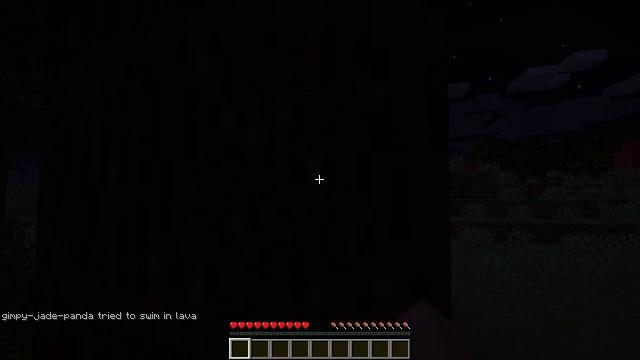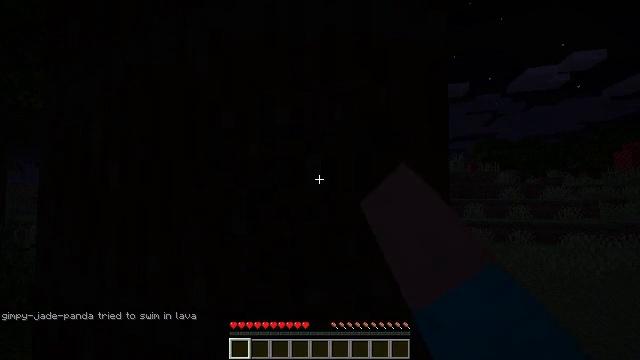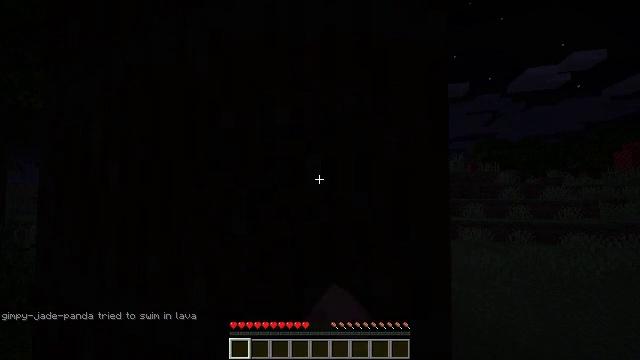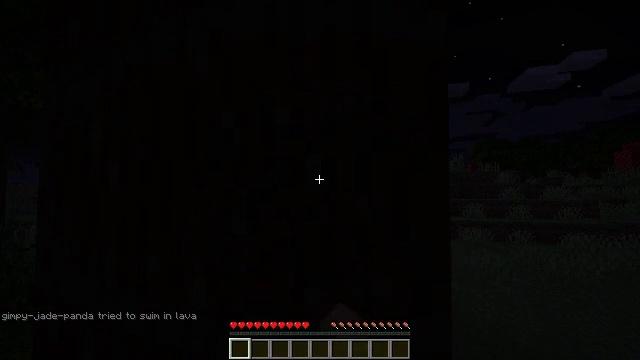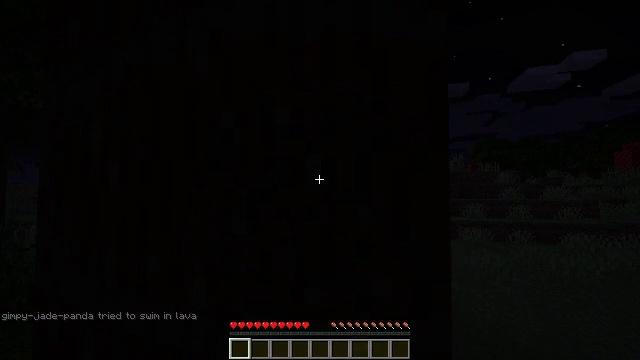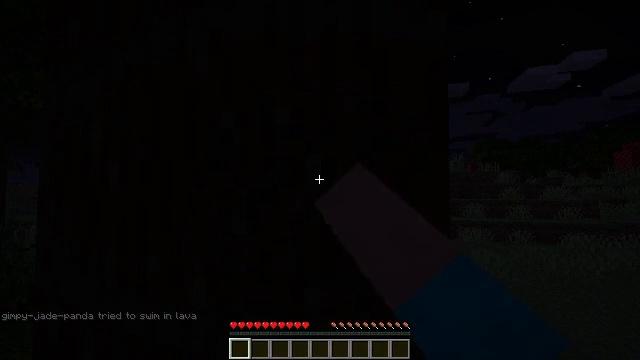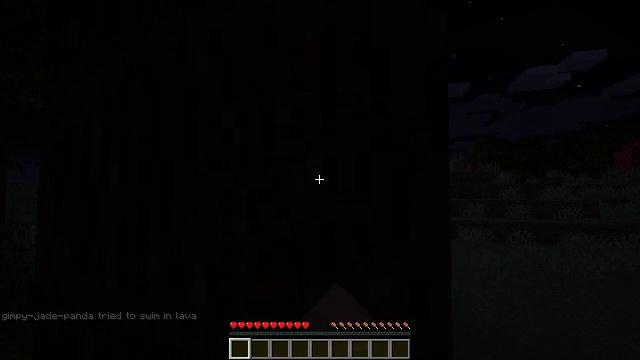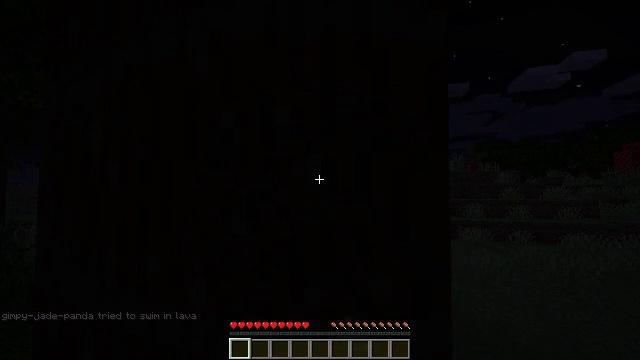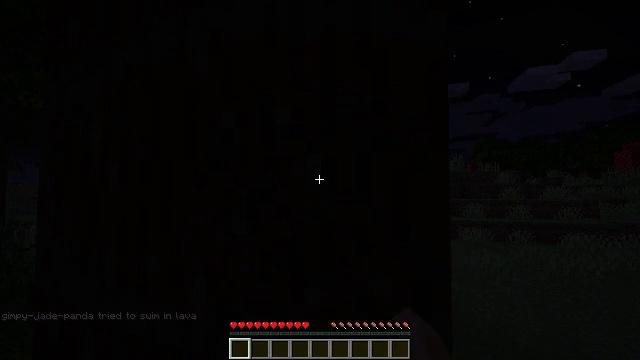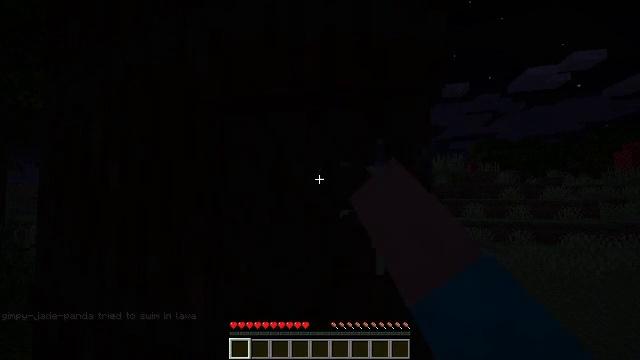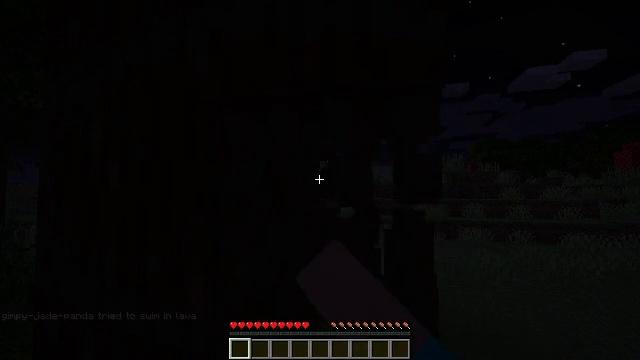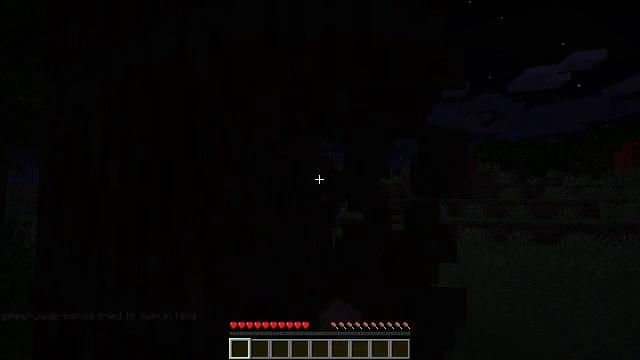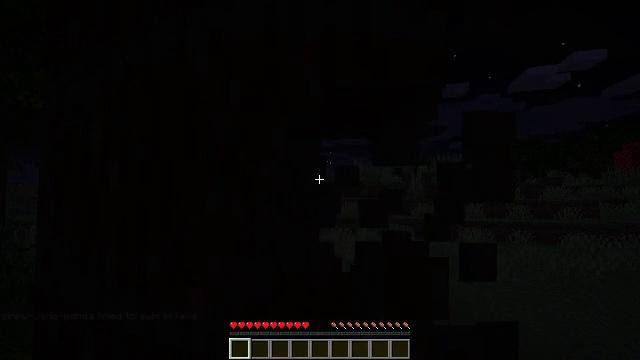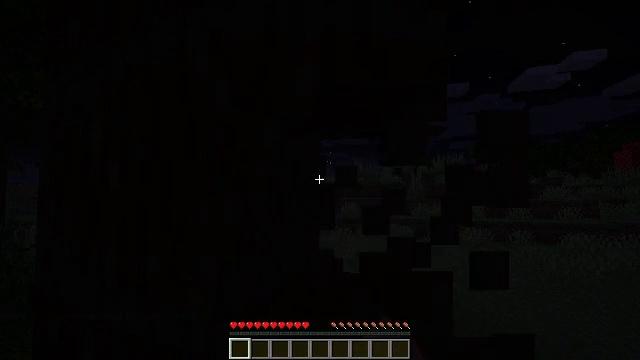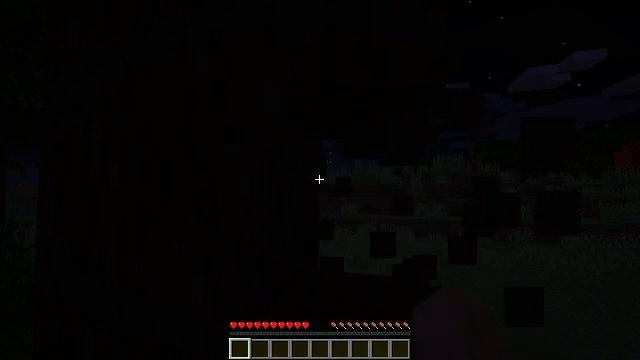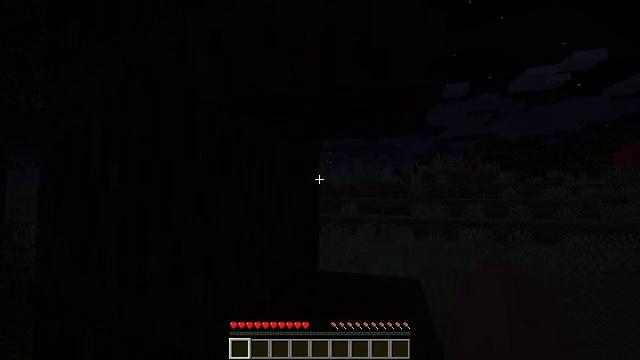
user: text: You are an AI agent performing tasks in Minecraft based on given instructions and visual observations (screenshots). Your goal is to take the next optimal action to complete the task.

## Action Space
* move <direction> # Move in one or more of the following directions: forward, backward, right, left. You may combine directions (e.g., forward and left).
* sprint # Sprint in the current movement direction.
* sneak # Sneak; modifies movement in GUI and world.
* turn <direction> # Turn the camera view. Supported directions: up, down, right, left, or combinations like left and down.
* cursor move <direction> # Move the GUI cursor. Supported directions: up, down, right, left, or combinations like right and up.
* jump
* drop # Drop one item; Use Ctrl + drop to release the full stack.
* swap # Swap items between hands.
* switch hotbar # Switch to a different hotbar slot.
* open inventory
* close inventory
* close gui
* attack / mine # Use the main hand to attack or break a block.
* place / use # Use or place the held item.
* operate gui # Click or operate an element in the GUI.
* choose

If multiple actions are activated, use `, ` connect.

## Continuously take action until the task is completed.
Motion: motion action
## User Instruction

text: Break the dark oak log in the forest.
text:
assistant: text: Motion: attack / mine
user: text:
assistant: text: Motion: attack / mine
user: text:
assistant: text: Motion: attack / mine
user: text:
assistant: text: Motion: attack / mine
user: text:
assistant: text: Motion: attack / mine
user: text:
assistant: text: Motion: attack / mine
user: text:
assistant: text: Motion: attack / mine
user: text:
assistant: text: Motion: attack / mine
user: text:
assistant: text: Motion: attack / mine
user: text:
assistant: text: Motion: attack / mine
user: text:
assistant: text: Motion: attack / mine
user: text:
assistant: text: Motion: attack / mine
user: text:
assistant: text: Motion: attack / mine
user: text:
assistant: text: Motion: attack / mine
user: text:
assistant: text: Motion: attack / mine
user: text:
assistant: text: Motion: attack / mine
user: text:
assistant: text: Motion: attack / mine
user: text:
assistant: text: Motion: move forward, turn down, attack / mine
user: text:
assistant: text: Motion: move forward, turn left and down, attack / mine
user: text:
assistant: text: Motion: turn left and down, attack / mine
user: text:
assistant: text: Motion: turn down, attack / mine
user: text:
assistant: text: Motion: turn right and down, attack / mine
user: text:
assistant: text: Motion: turn right and down, attack / mine
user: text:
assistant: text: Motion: attack / mine
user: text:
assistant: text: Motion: attack / mine
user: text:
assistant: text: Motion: attack / mine
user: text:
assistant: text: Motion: attack / mine
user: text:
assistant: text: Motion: attack / mine
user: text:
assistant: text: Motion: attack / mine
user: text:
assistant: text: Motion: attack / mine